Question: I'm trying to optimize the following query but I don't know what to do. I know little of query optimization but doesn't that key_len mean its searching through 386,386 rows? The cities table has 10,053 rows and states only 27.
'''
SELECT c.city_name, s.state_name
FROM res_geo_cities AS c, res_geo_states AS s
WHERE c.id_state = s.id_state AND(
(
(c.metaphone_primary IN ($one,$two) OR c.metaphone_secondary IN ($one,$two)) AND
(s.metaphone_primary IN ($three,$four) OR s.metaphone_secondary IN ($three,$four))
) OR (
(c.metaphone_primary IN ($three,$four) OR c.metaphone_secondary IN ($three,$four)) AND
(s.metaphone_primary IN ($one,$two) OR s.metaphone_secondary IN ($one,$two))
))
LIMIT 50
'''
This is the explain:

Could somebody be so kind as to point me in the right direction?
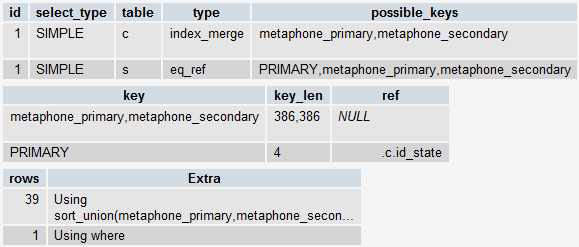
Answer: This means that you have two keys that each have a length of 386. Try rewriting this query with a join that has an 'ON' clause, instead of just selecting from multiple tables. Hope this helps.